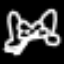
Label: frog